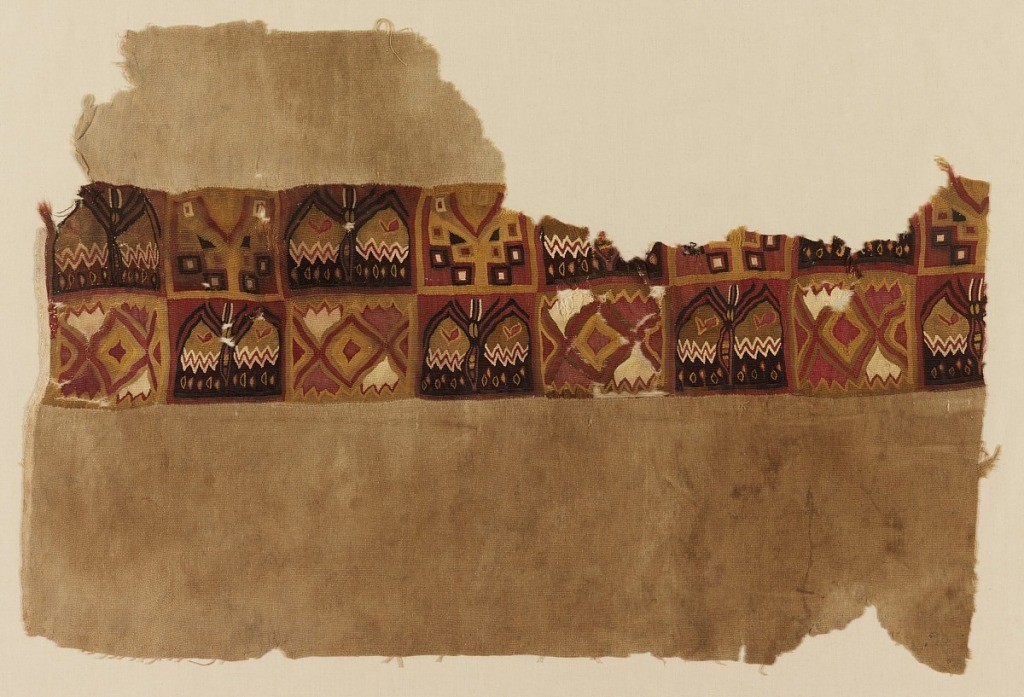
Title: Fragment
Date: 15th century
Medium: wool, cotton Technique: single interlock tapestry
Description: Fragment, interlocking eccentric tapestry. Narrow strip of tapestry, in red, black, yellow, brown and white; pattern of two rows of squares. Top row contains naturalistic butterfly, life size, and close arrangement of lotus forms, alternately; bottom row, the same butterflies and a group of geometric shapes set above a mound. On either side of tapestry strip extends all-cotton reps ground, dun-colored, S-spun undyed cotton; wefts: tapestry, polychrome unspun wools, rather fine; ground, very fine thin unspun, undyed cotton. No selvages present. One loom-ending.